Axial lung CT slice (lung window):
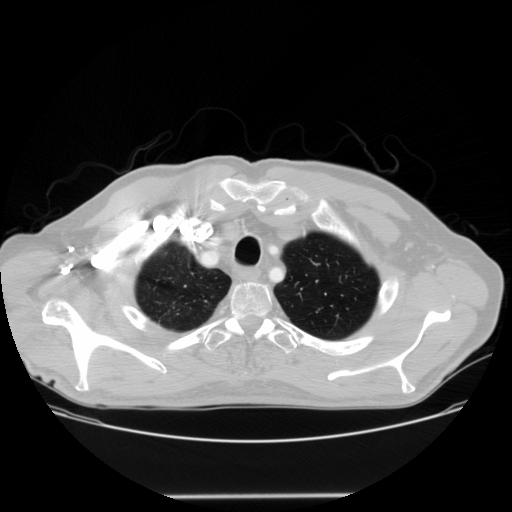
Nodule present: no